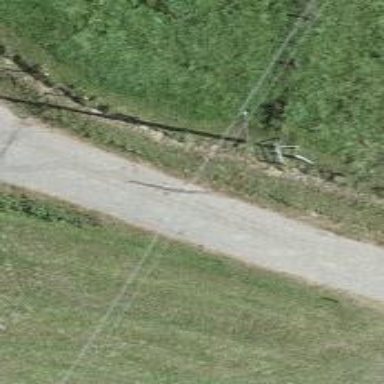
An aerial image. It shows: Utility pole in the area.